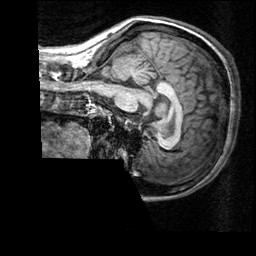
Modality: T1w
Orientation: sagittal
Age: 24
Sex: female
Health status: healthy
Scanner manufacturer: siemens
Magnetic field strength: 3 T
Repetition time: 2.3 s
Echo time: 0.00303 s